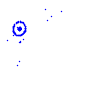
Particle: kaon